Question: Which teams are playing?
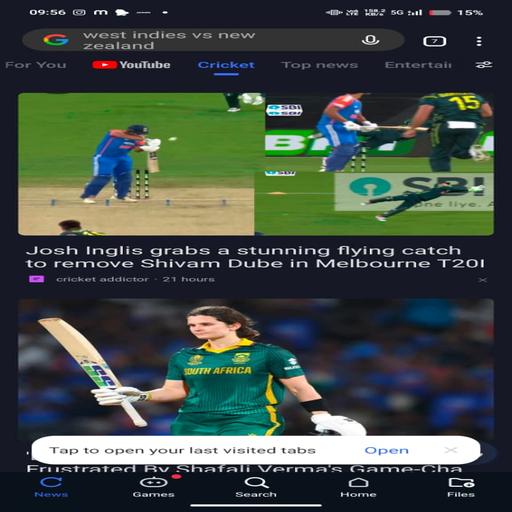
Answer: West Indies vs New Zealand